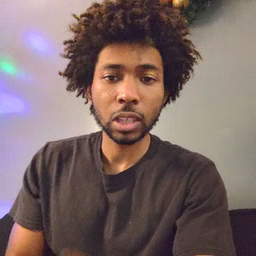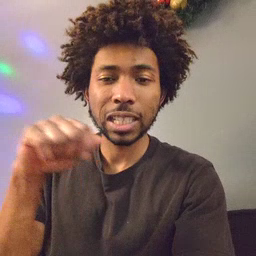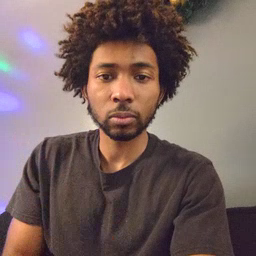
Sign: toothbrush